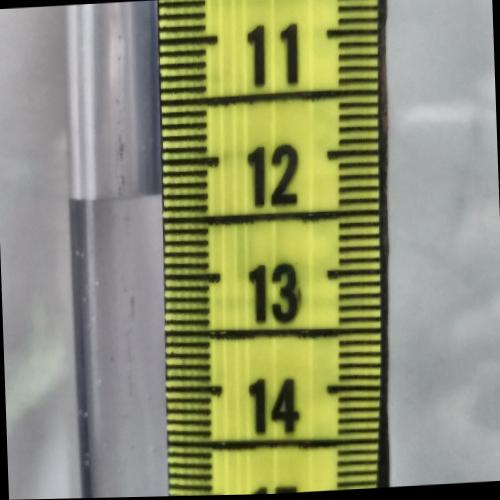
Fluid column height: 12.3 cm